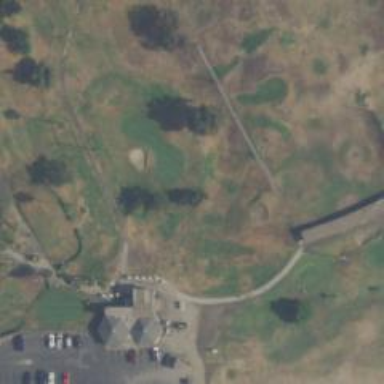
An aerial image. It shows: View of golf hole.